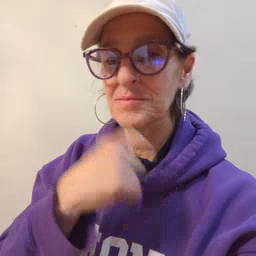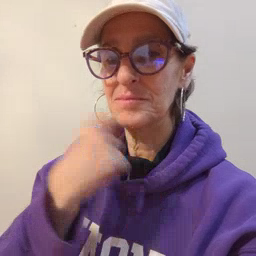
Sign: dryer